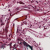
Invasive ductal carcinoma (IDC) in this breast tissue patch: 0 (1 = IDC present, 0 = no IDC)